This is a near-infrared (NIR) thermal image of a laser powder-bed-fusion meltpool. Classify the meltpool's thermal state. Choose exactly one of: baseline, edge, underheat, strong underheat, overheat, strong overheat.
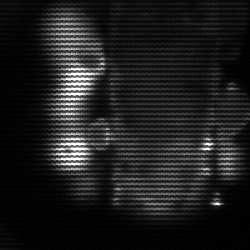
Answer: strong underheat